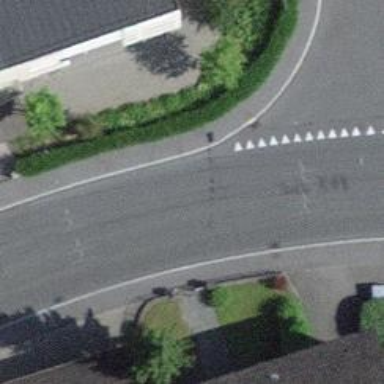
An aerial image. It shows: Unmarked road crossing.